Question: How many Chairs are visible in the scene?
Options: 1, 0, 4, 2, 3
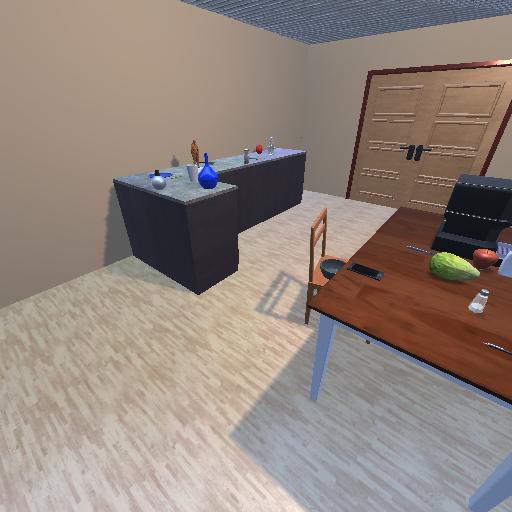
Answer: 1